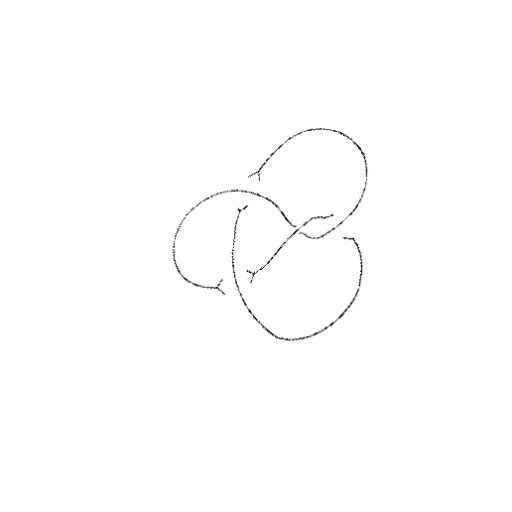
Crossing number: 4